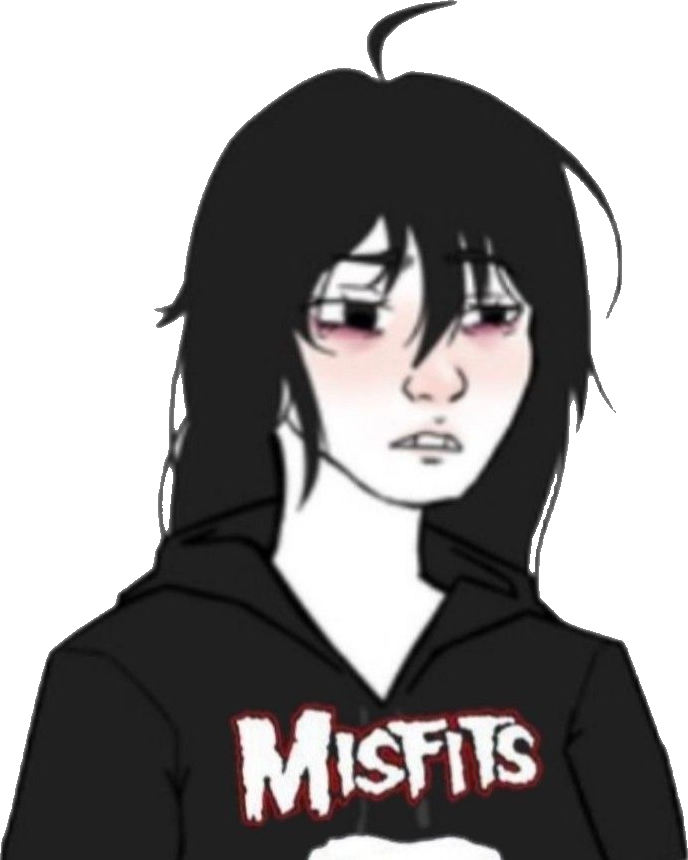
Label: 5_Doomer_Girl